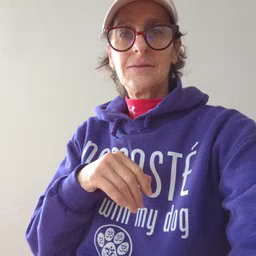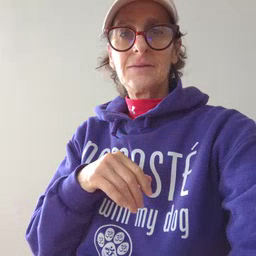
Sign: kiss